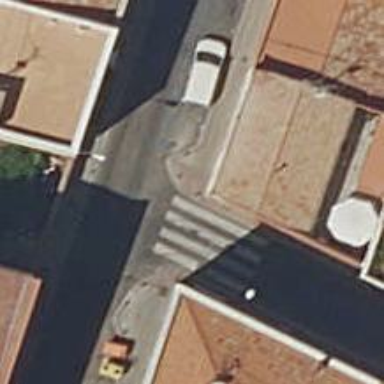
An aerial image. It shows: Marked road crossing.